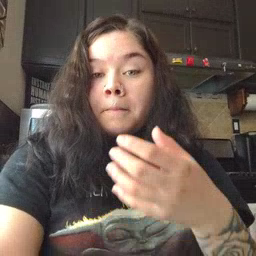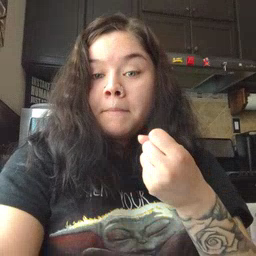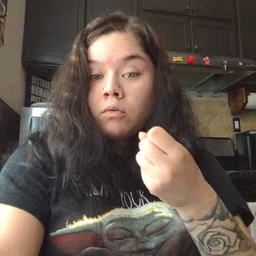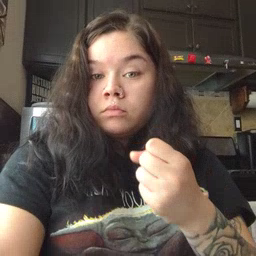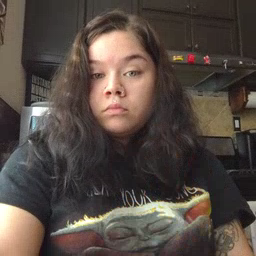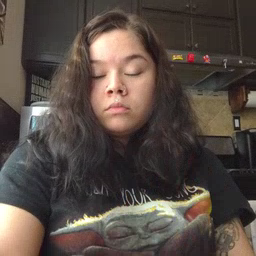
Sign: milk